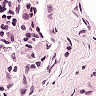
Metastatic tissue present: no